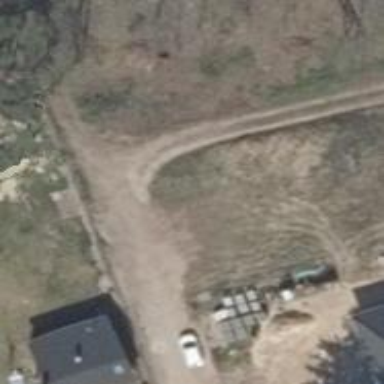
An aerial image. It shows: Residential road.